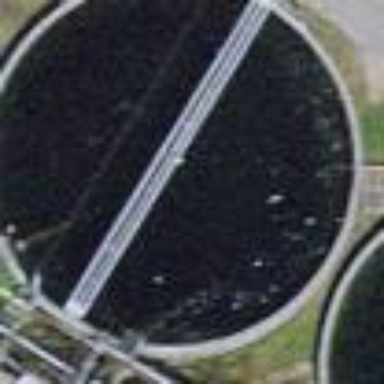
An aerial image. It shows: Body of wastewater.